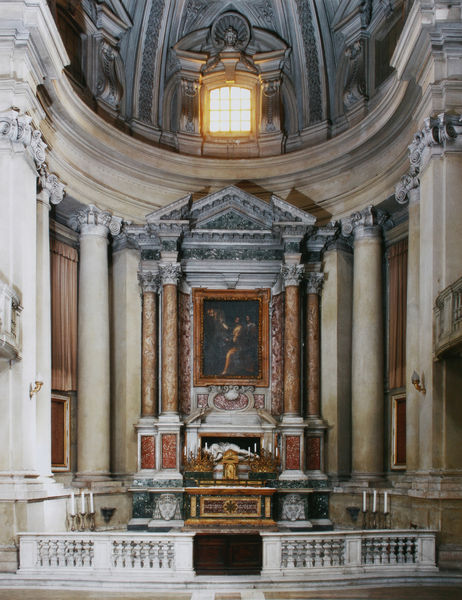
Titel: Hochaltar
Künstler: Pietro da Cortona
Standort: Rom
Institution: SS. Luca e Martina
Schlagwörter: gemälde, weiß, ocker, braun, fenster, grau, hell, laterne, licht, marmor, pfeiler, säule, säulen, ölbild, blick, gebäude, rot, architektur, barock, gesicht, rahmen, sockel, stein, bild, innenraum, vorhang, brüstung, kirche, gold, rund, bogen, giebel, mauer, bank, empore, pilaster, kuppel, detail, kerze, kerzen, leuchter, geländer, innenansicht, stufen, podest, galerie, foto, fotografie, photographie, gewölbe, balustrade, dom, kiste, tizian, altar, architrav, hochaltar, kapitelle, kathedrale, rom, photo, halbrund, fries, doppelsäulen, gesims, statuen, voluten, hubi, dienste, obergaden, grab, jesus, ionisch, apsis, kirchenraum, chor, kapelle, historismus, vatikan, muschel, märtyrer, dorisch, maria, korinthisch, joch, fassung, altarbild, mamor, fesnter, basilika, gebälk, korintisch, ädikula, petersdom, ordnung, grabmahl, ädikulamotiv, tempelarchitektur, baluster, predella, chorraum, kantonierter pfeiler, märtyrerin, pietà, altargemälde, rockoko, bernini, renaissace, loicht, marmaor, gesprengter giebel, putzbänderung, kommuniongitter, baeock, palladie, girbrl, dpom, st. peter